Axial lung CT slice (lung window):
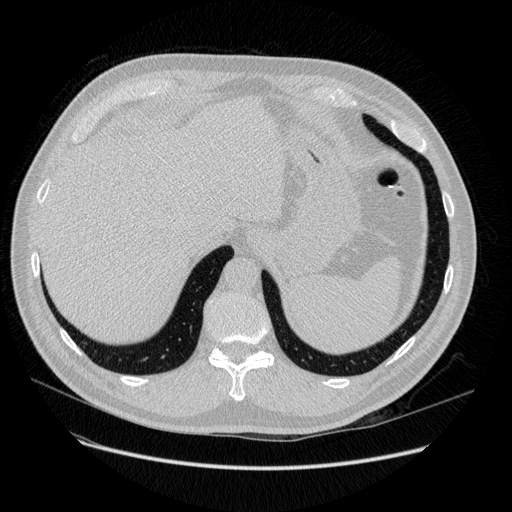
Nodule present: no